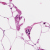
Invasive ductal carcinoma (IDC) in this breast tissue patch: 0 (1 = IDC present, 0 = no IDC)